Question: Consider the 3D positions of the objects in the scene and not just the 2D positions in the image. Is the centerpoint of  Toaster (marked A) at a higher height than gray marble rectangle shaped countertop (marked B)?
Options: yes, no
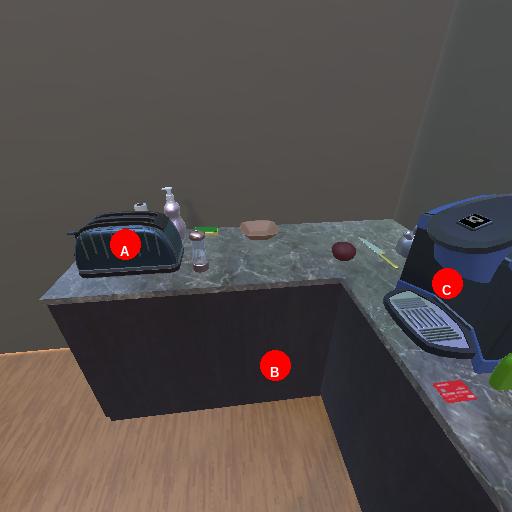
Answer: yes